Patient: sex M, age 68
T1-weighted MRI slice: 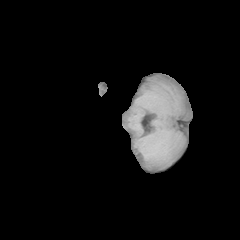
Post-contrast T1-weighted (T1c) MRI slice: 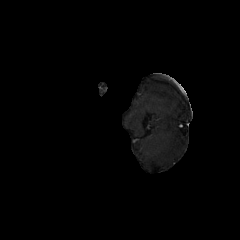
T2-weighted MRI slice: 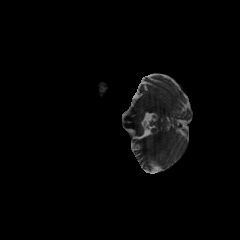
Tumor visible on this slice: no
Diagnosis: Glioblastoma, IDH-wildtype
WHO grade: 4